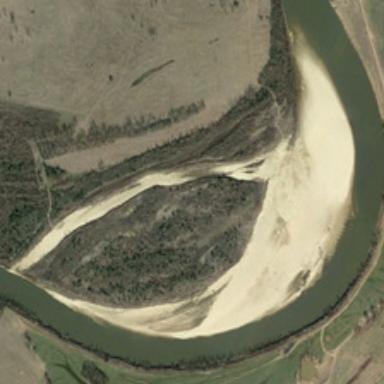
Some sparse green trees are in two sides of a curved river .